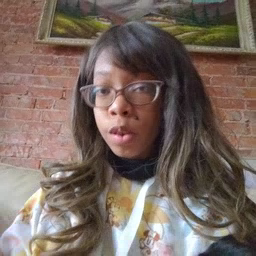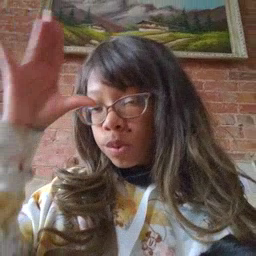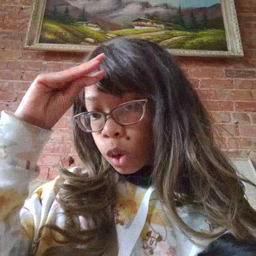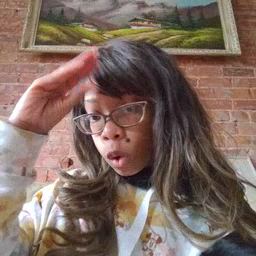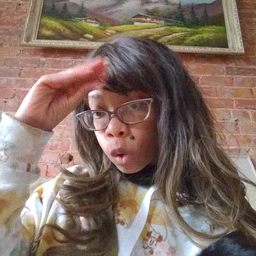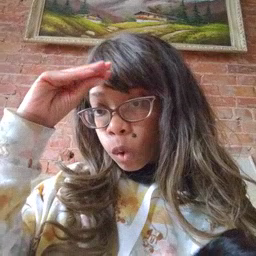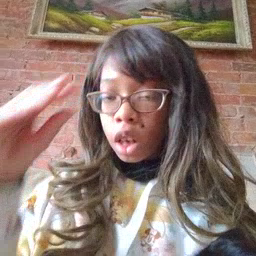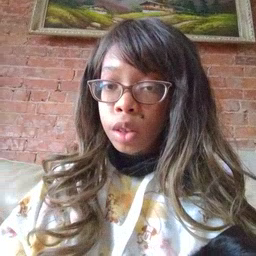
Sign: boy